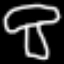
Label: mushroom